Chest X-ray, PA view. Patient: 32 years old, sex F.
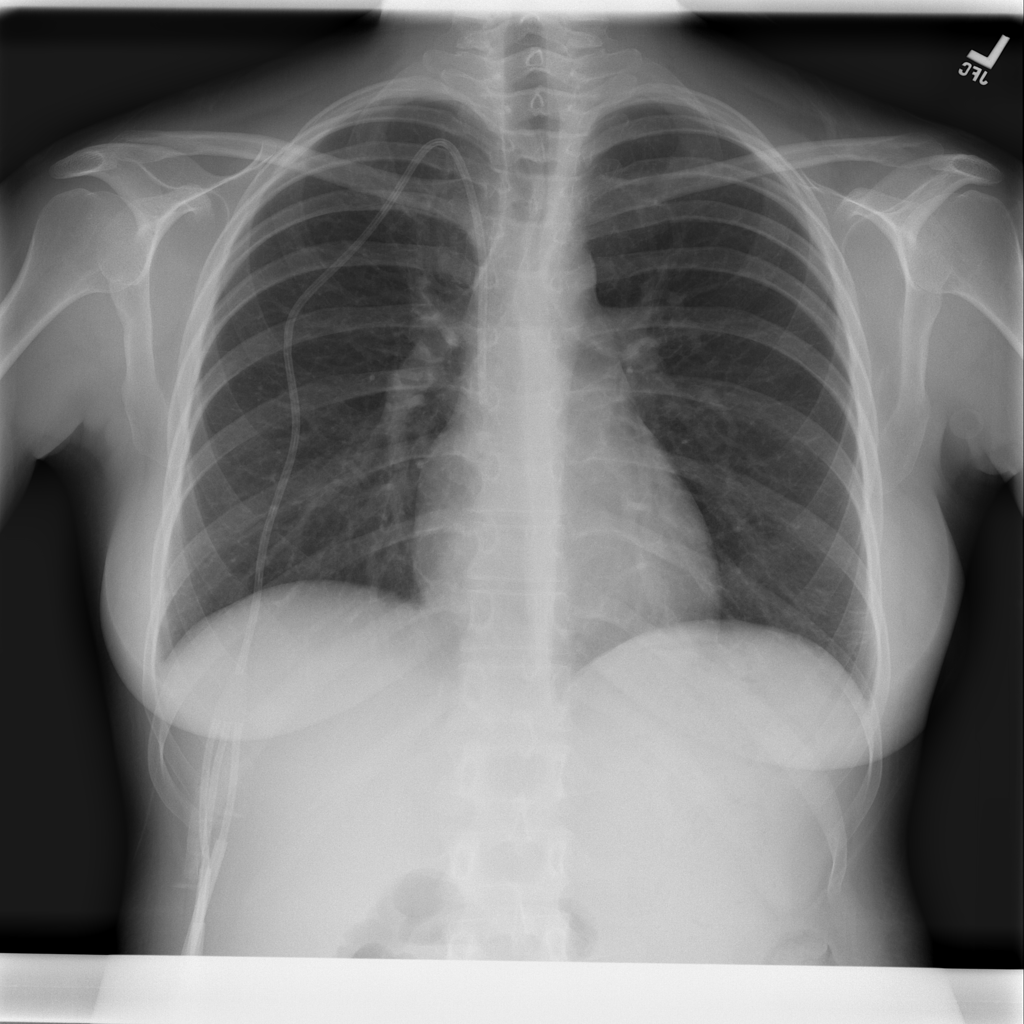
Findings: Fibrosis